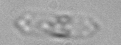
Label: Cerataulina_pelagica